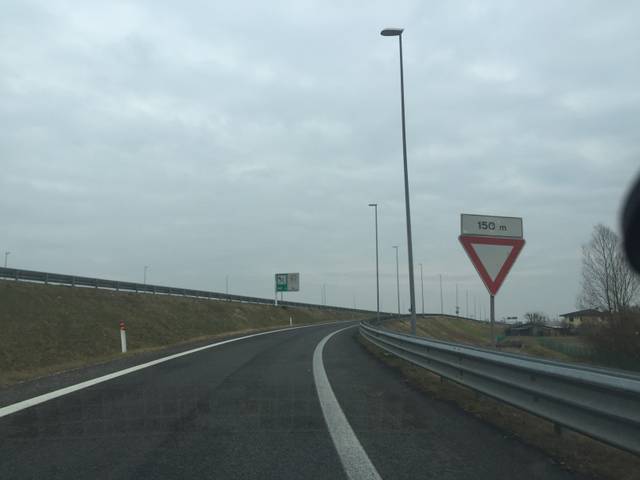
Region: Italy
Coordinates: 45.941, 12.54